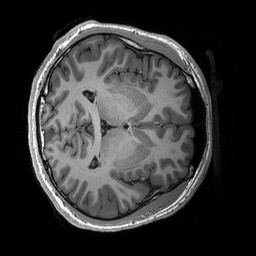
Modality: T1w
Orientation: axial
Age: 21
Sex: male
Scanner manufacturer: siemens
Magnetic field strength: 3 T
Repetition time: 2.53 s
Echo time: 0.00227 s